Question: I found the code below.
The code asks for the range with the data to be selected and sends the emails. I tried to predetermine these cells but I could not figure it out.
Example
This is my table, I do not want to select the cells every time I run the code, instead I would like the code take the data from cells A2:C6

The code:
'''
Sub SendEMail()
'update by Extendoffice 20160506
Dim xEmail As String
Dim xSubj As String
Dim xMsg As String
Dim xURL As String
Dim i As Integer
Dim k As Double
Dim xCell As Range
Dim xRg As Range
Dim xTxt As String
On Error Resume Next
xTxt = ActiveWindow.RangeSelection.Address
Set xRg = Application.InputBox("Please select the data range:", "Kutools for Excel", xTxt, , , , , 8)
If xRg Is Nothing Then Exit Sub
If xRg.Columns.Count <> 3 Then
MsgBox " Regional format error, please check", , "Kutools for Excel"
Exit Sub
End If
For i = 1 To xRg.Rows.Count
' Get the email address
xEmail = xRg.Cells(i, 2)
' Message subject
xSubj = "Your Registration Code"
' Compose the message
xMsg = ""
xMsg = xMsg & "Dear " & xRg.Cells(i, 1) & "," & vbCrLf & vbCrLf
xMsg = xMsg & " This is your Registration Code "
xMsg = xMsg & xRg.Cells(i, 3).Text & "." & vbCrLf & vbCrLf
xMsg = xMsg & " please try it, and glad to get your feedback! " & vbCrLf
xMsg = xMsg & "Skyyang"
' Replace spaces with %20 (hex)
xSubj = Application.WorksheetFunction.Substitute(xSubj, " ", "%20")
xMsg = Application.WorksheetFunction.Substitute(xMsg, " ", "%20")
' Replace carriage returns with %0D%0A (hex)
xMsg = Application.WorksheetFunction.Substitute(xMsg, vbCrLf, "%0D%0A")
' Create the URL
xURL = "mailto:" & xEmail & "?subject=" & xSubj & "&body=" & xMsg
' Execute the URL (start the email client)
ShellExecute 0&, vbNullString, xURL, vbNullString, vbNullString, vbNormalFocus
' Wait two seconds before sending keystrokes
Application.Wait (Now + TimeValue("0:00:02"))
Application.SendKeys "%s"
Next
End Sub
'''
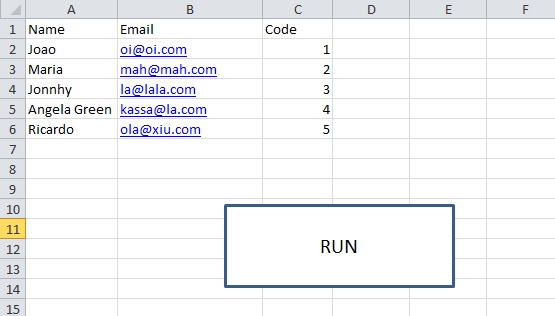
Answer: You can replace :
'''
Dim xTxt As String
On Error Resume Next
xTxt = ActiveWindow.RangeSelection.Address
Set xRg = Application.InputBox("Please select the data range:", "Kutools for Excel", xTxt, , , , , 8)
If xRg Is Nothing Then Exit Sub
If xRg.Columns.Count <> 3 Then
MsgBox " Regional format error, please check", , "Kutools for Excel"
Exit Sub
End If
'''
by :
'''
Set xRg = ActiveSheet.Range("A2:C6")
'''
I've included 'On Error Resume Next' because if your code runs into an error, you'll not see it and hence cannot correct it to correct it!